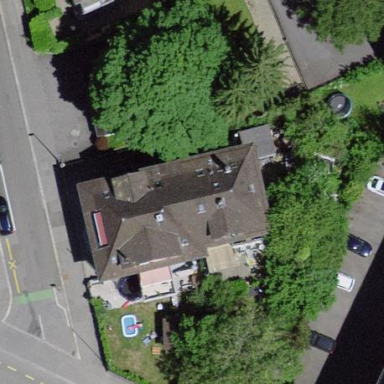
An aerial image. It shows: Semi-detached house.